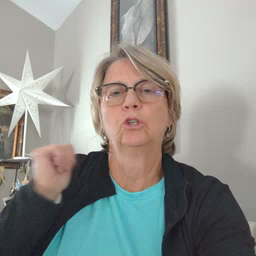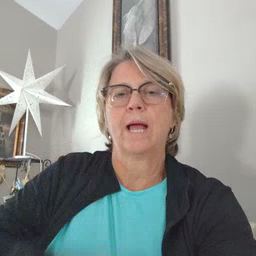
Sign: jacket